Question: I am experiencing a really strange error. I have a checkbox in my view whose has a directive to show the value of it when it changes. In FF it works well showing the right values. But in other browsers, like Chrome, it shows the the opposite response, i.e., if is checked, should show 'true', but shows 'false'!
In my view:
'''
<input type="checkbox" id="accept" name="accept" ng-model="accept" d6 />
'''
My directive:
'''
validation.directive('d6', ['$parse', function($parse){
return {
require: 'ngModel',
restrict: 'A',
link: function link(scope, elem, attrs, control) {
elem.on('change', function(){
console.log(control.$modelValue);
});
}
}
}]);
'''

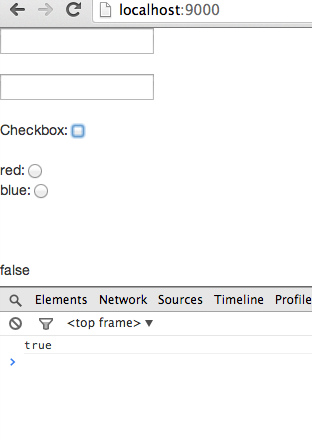
Answer: Angular way of doing this would be using '$watch':
'''
var myApp = angular.module('myApp',[]);
myApp.directive('d6', function(){
return {
require: 'ngModel',
restrict: 'A',
link: function link(scope, elem, attrs, ngModel) {
scope.$watch(
function () {
return ngModel.$modelValue;
}, function(newValue) {
console.log(newValue);
}
);
}
}
});
'''
There is working <URL>.